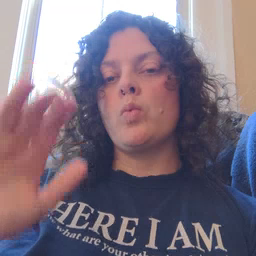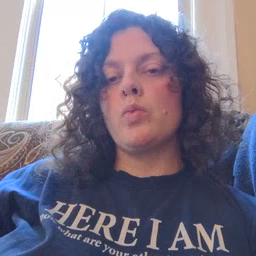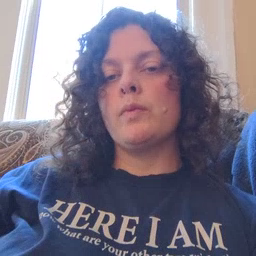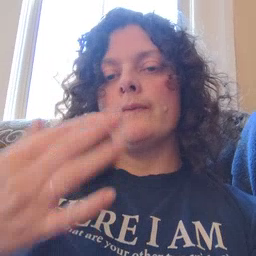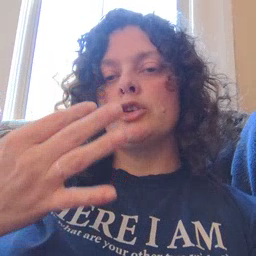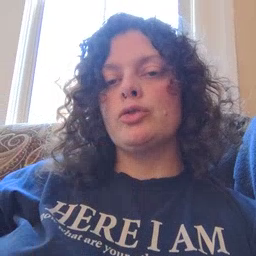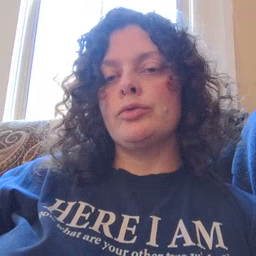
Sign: finger